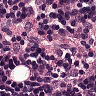
Metastatic tissue present: no